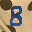
Label: 8